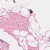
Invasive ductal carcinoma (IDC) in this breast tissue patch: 0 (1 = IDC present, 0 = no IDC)